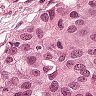
Metastatic tissue present: yes